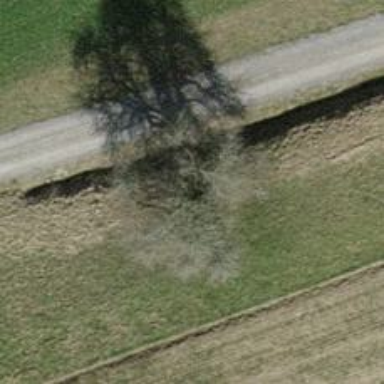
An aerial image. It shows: Urban area featuring tree as natural element.